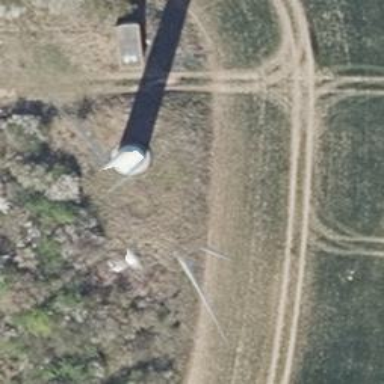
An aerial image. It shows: Wind generator using wind turbines of horizontal axis.